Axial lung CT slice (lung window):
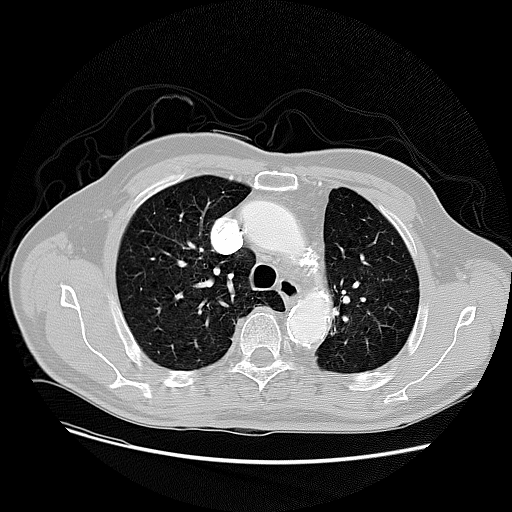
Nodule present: no